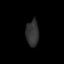
Tissue: skin
Cell type: Myeloid cells
Senescence score: 0.7006
Nuclear area (px): 326
Mean DAPI intensity: 49.712